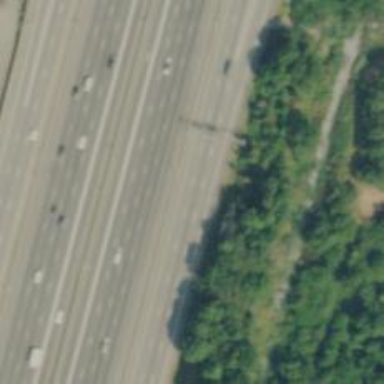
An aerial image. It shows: Motorway junction.